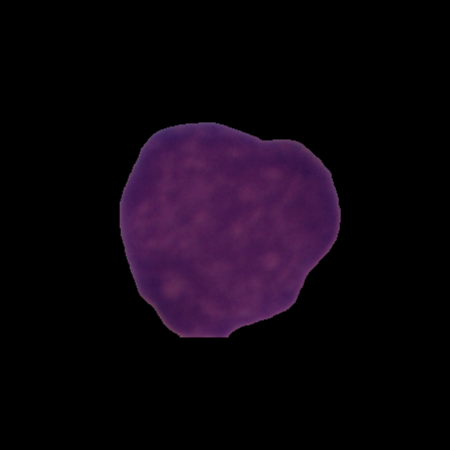
Label: cancer